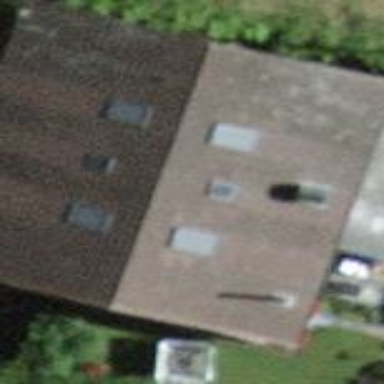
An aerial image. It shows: Residential building.